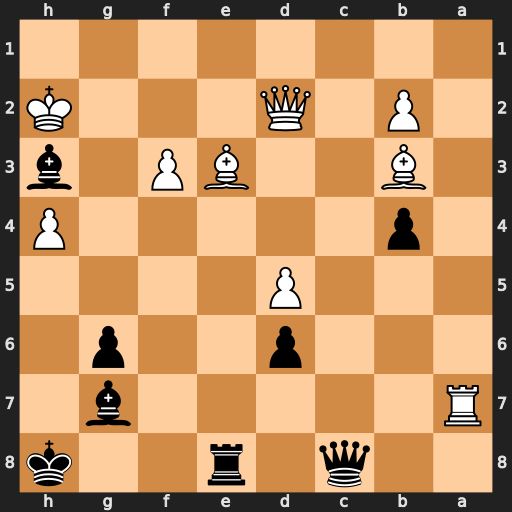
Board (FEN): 2q1r2k/R5b1/3p2p1/3P4/1p5P/1B2BP1b/1P1Q3K/8
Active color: b
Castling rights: -
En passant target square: -
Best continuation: Bf1 Kg1 Qh3 Rxg7 Kxg7